Question: Since we've converted all our source and header files to unicode, we're facing problems with german umlauts. Everything is fine in the source but QLabels and other gui components are showing umlauts garbled.
ISO-8859-1 source works fine but causes problems when switching between OSX and Windows.
Is there anything I have to set in the project file?
Environment: Qt 4.7 with Qt Creator 2.3.0 using MinGW on Windows XP SP3

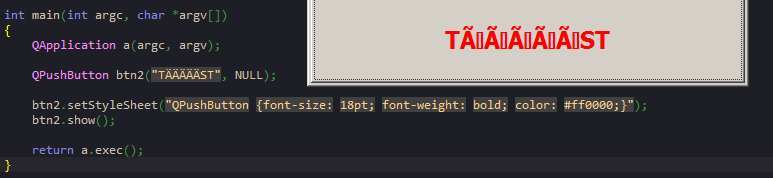
Answer: Try to call
'''
QTextCodec::setCodecForCStrings(QTextCodec::codecForName("UTF-8"));
QTextCodec::setCodecForTr(QTextCodec::codecForName("UTF-8"));
'''
just after creating the 'QApplication' object. 'QTextCodec::setCodecForTr' is only needed if your using 'tr()'.
EDIT: This works only for Qt older than version 5. Newer Qt versions expect the source files to be converted to UTF-8.